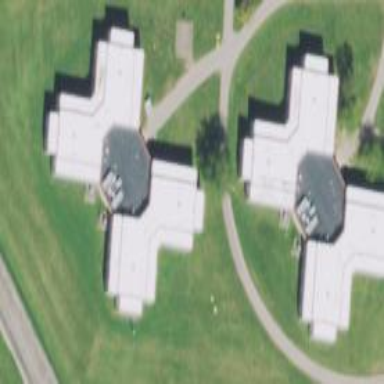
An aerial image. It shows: Prison building.